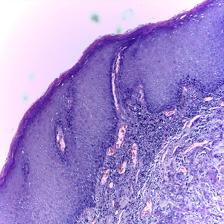
Diagnosis: Normal